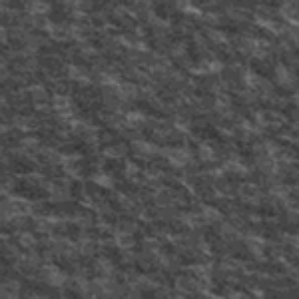
Label: frost